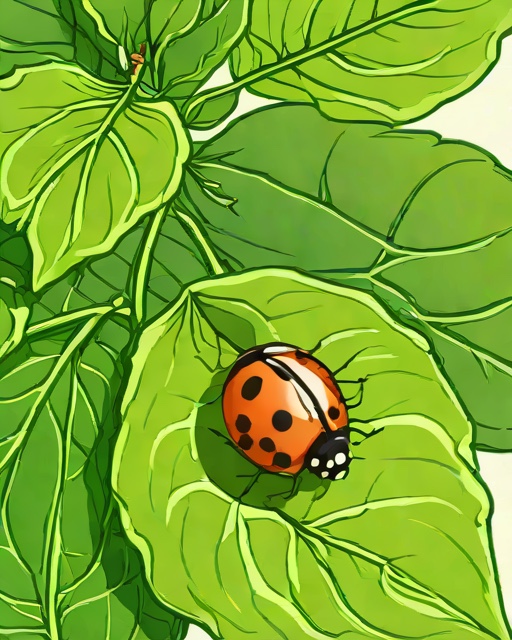
Category: Spring